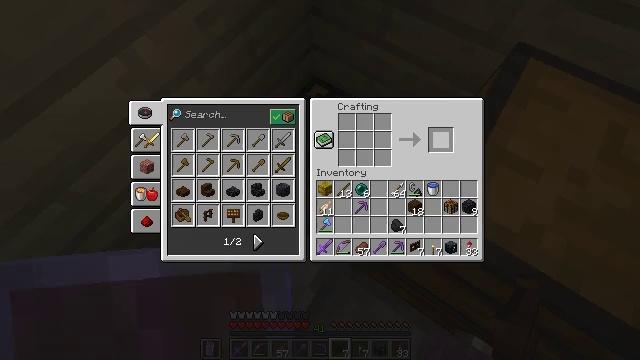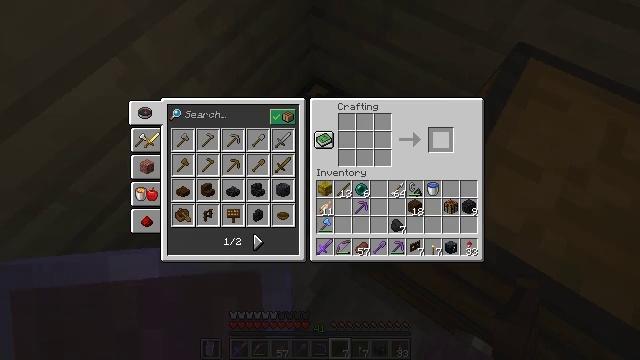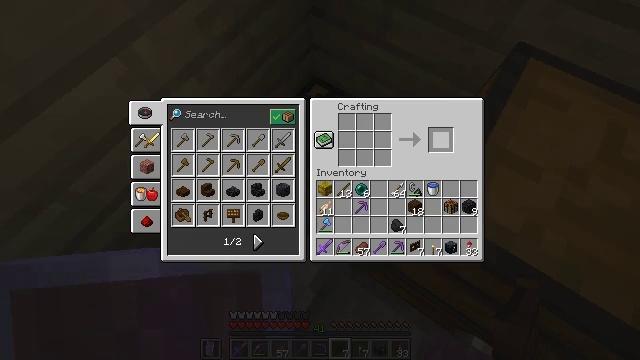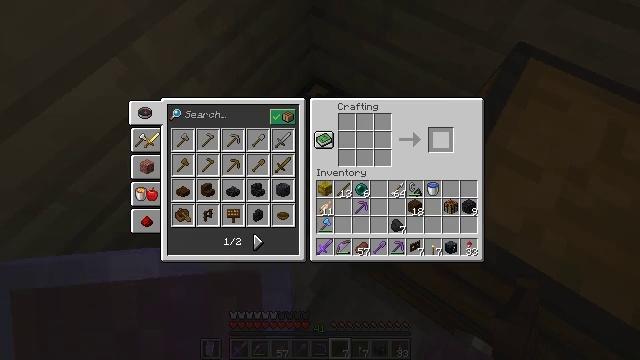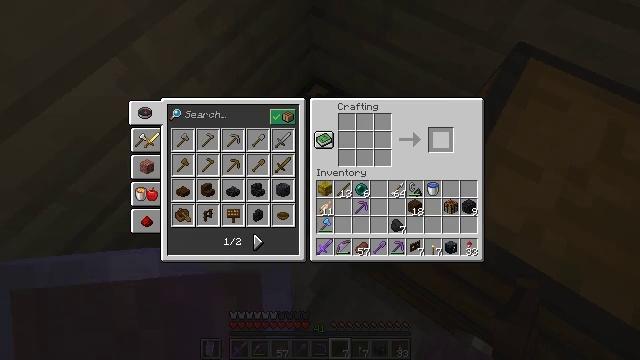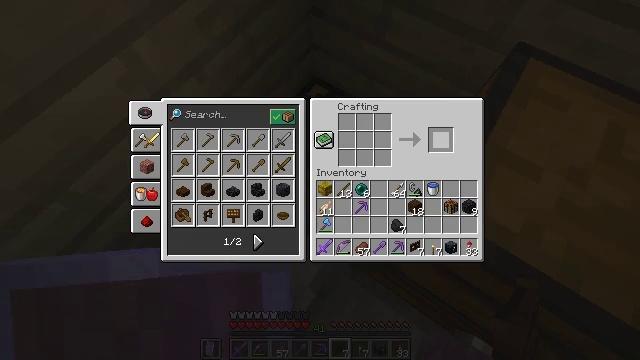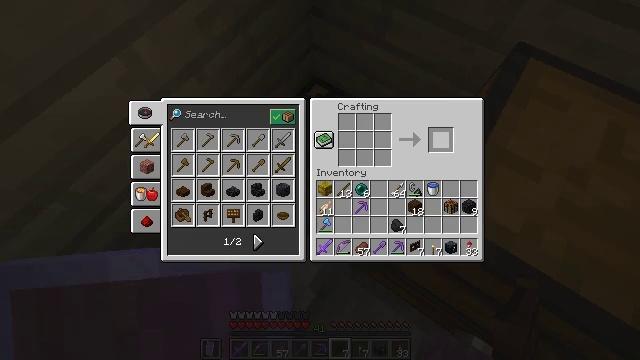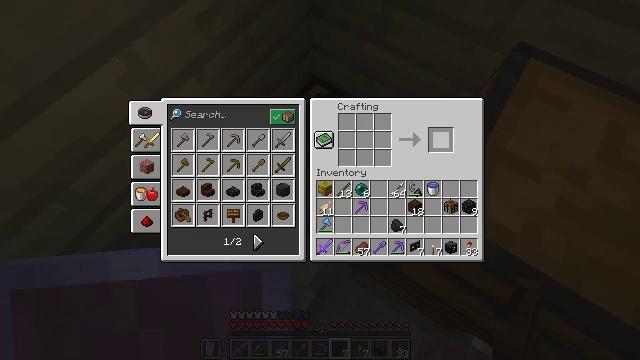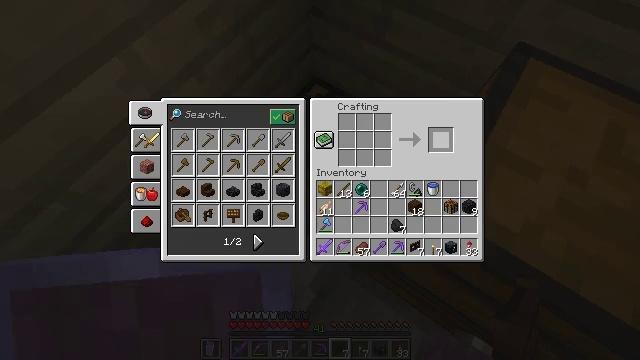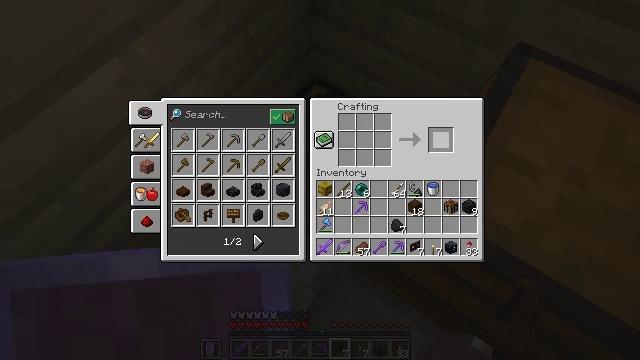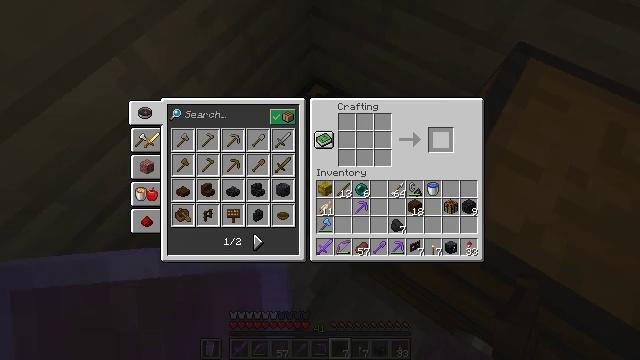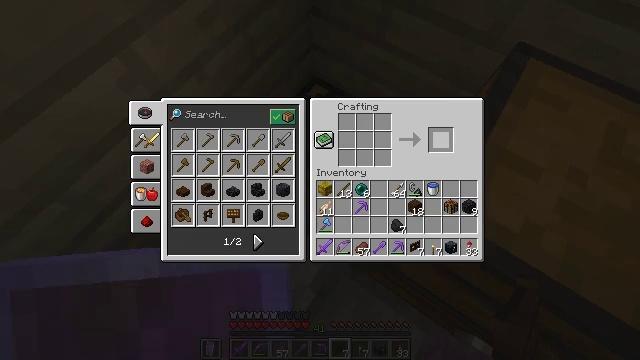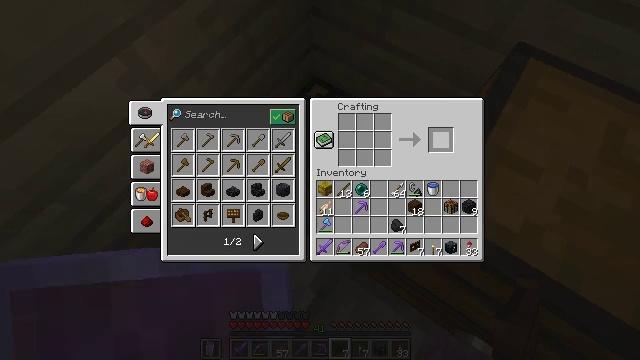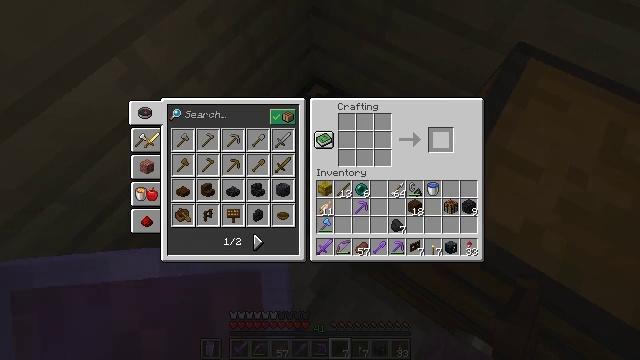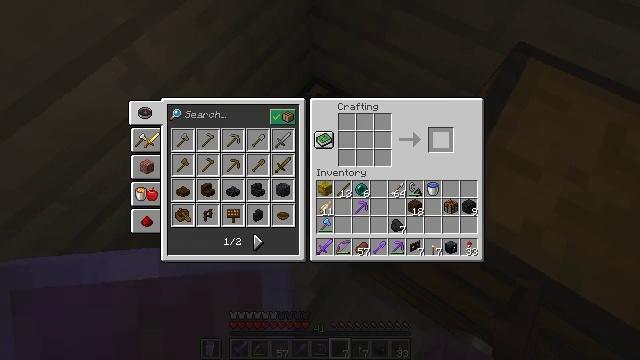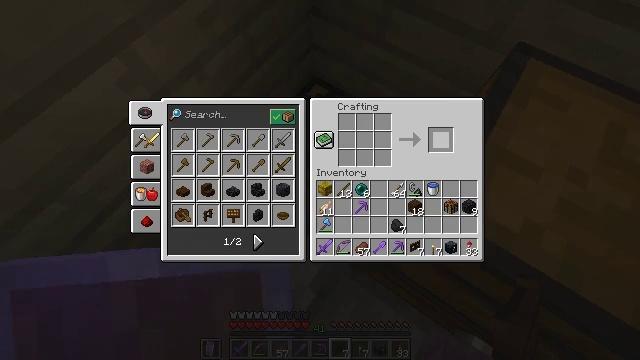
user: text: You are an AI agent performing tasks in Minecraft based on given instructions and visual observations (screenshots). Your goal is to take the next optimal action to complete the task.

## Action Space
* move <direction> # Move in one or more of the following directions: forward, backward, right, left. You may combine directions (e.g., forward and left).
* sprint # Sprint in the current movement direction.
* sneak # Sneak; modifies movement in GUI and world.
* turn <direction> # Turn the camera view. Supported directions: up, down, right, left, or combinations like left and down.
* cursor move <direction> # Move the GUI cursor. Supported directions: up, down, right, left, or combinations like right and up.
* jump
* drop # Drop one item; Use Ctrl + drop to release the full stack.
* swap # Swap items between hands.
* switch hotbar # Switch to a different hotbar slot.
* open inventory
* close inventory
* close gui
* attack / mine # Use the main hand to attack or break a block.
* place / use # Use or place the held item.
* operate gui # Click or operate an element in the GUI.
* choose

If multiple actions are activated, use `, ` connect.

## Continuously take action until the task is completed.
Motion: motion action
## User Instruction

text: Make a dark oak fence gate with the required materials in the crafting table.
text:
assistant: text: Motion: sneak, attack / mine
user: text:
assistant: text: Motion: sneak, attack / mine
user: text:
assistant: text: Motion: sneak, attack / mine
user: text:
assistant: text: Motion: sneak, attack / mine
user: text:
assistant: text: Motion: sneak, attack / mine
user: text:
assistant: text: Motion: sneak, attack / mine
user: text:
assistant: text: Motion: sneak
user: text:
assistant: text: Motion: sneak
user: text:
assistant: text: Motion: no_op
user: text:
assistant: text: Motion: no_op
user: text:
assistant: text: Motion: no_op
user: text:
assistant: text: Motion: no_op
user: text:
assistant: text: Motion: no_op
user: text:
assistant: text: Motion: no_op
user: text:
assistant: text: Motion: no_op
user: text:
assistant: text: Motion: no_op
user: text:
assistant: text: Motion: no_op
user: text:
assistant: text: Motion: no_op
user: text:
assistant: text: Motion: turn left
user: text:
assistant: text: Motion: turn left
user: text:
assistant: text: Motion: turn left
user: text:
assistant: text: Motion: turn left and down
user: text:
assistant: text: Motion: turn left and down
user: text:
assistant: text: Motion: turn left and down
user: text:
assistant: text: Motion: turn left and down
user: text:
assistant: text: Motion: turn left and down
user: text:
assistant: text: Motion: turn left and down, attack / mine
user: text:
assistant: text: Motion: no_op
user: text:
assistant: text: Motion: no_op
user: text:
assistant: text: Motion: no_op